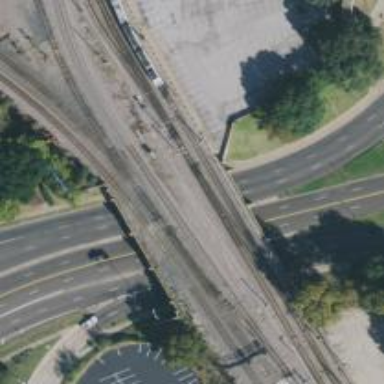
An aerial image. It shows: Junction on the railway.